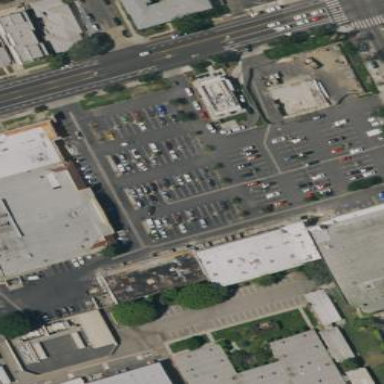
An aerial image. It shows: Retail area.